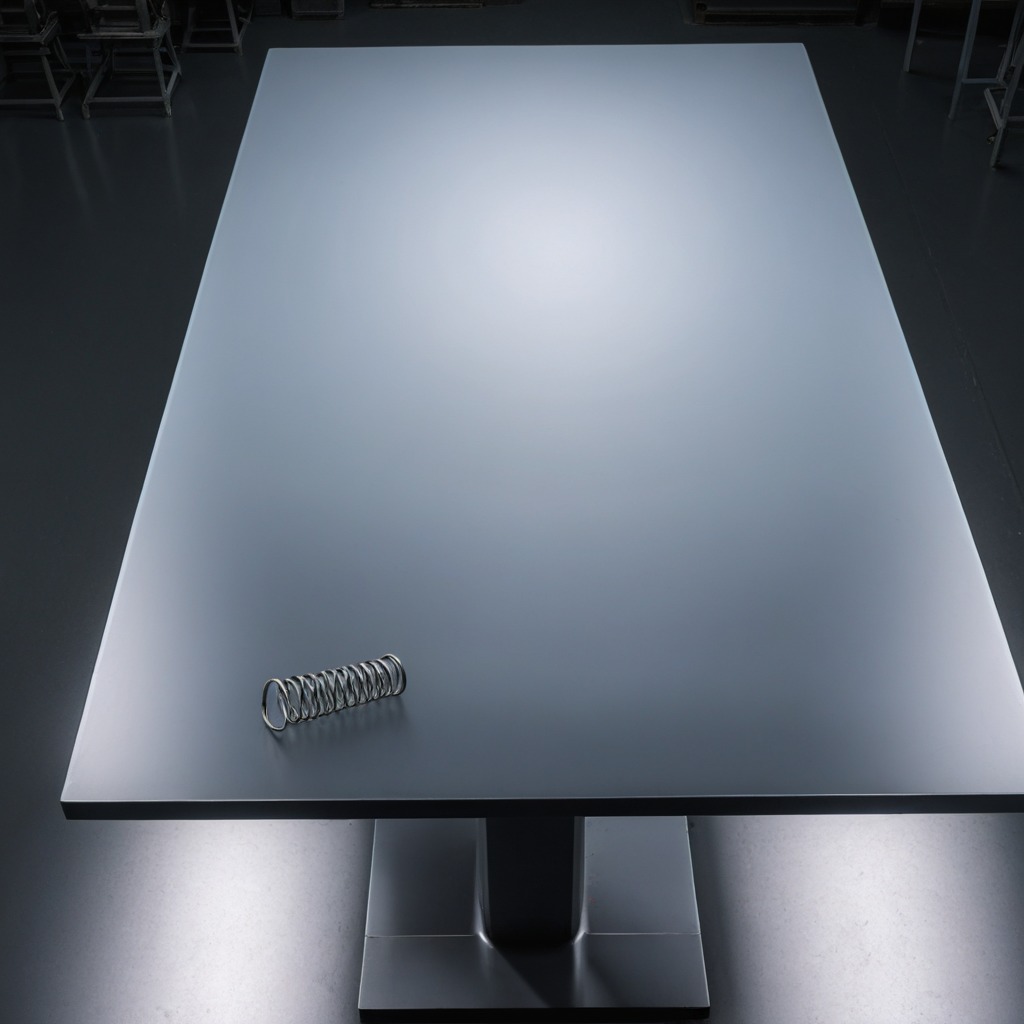
A coiled metal spring lies on the tabletop.